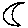
Label: moon